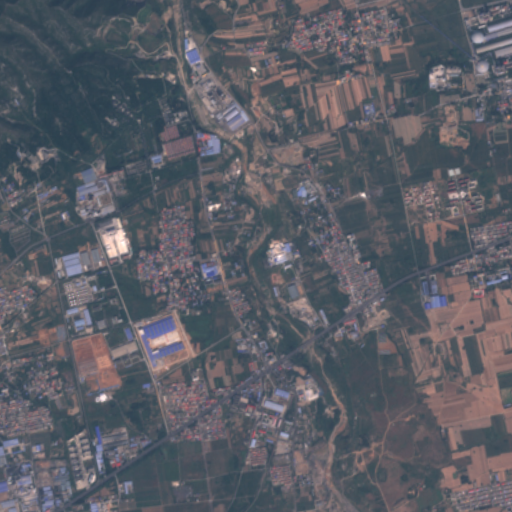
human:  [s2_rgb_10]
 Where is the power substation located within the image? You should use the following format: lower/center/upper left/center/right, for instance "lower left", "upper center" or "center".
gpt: The power substation is located in the lower center of the image.
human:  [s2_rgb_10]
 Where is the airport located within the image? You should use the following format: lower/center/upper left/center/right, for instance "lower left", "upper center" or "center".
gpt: There is no airport in the image.